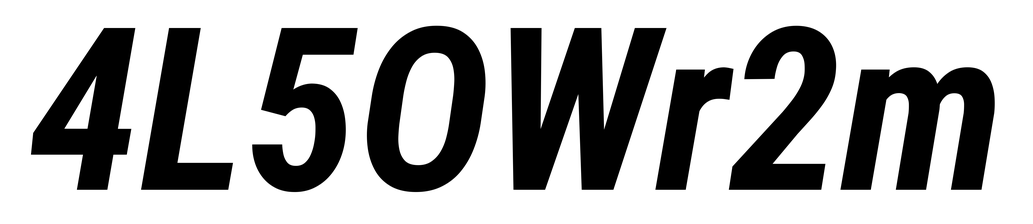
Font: Roboto-Italic_Condensed_Bold_Italic